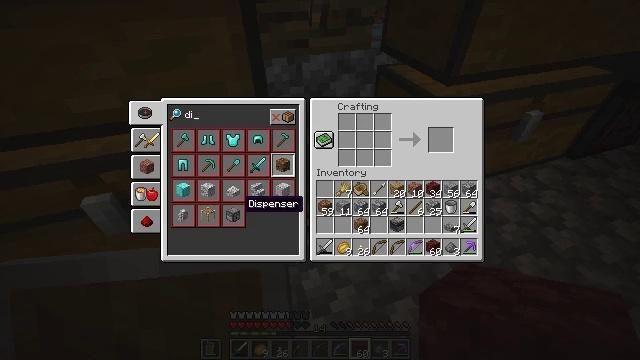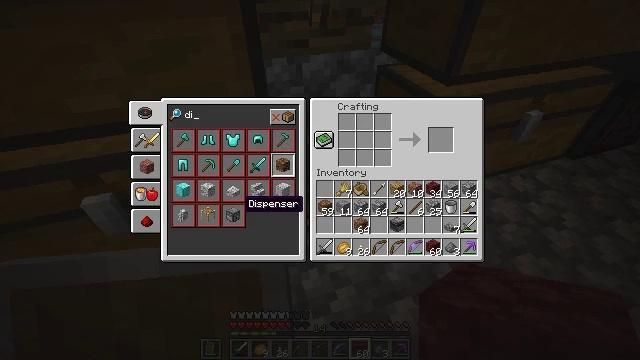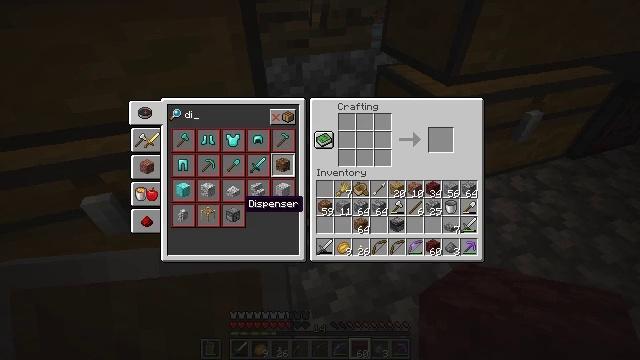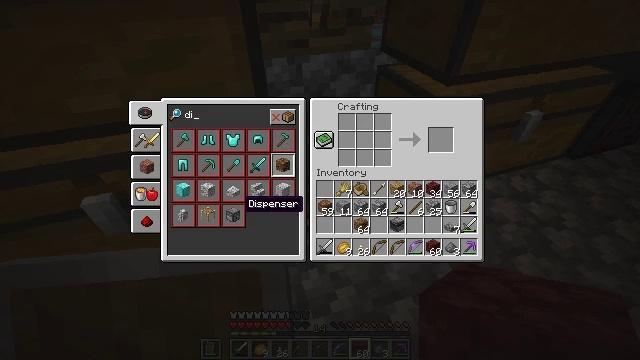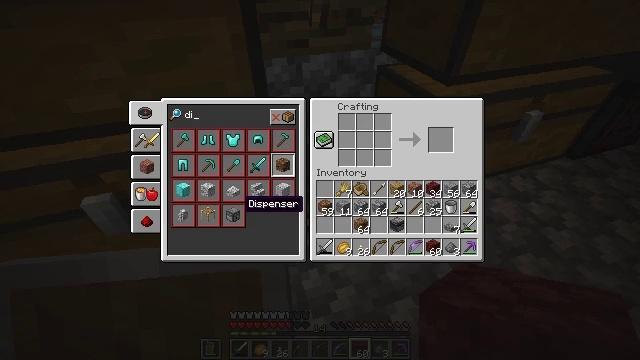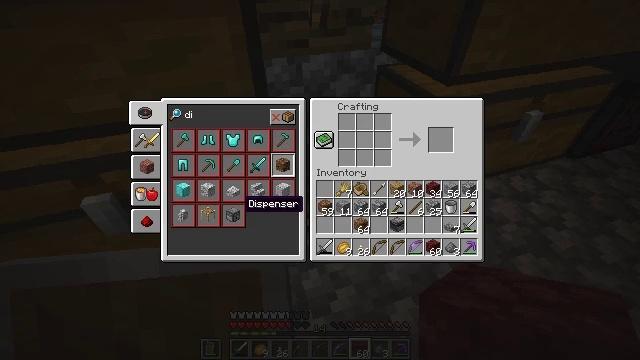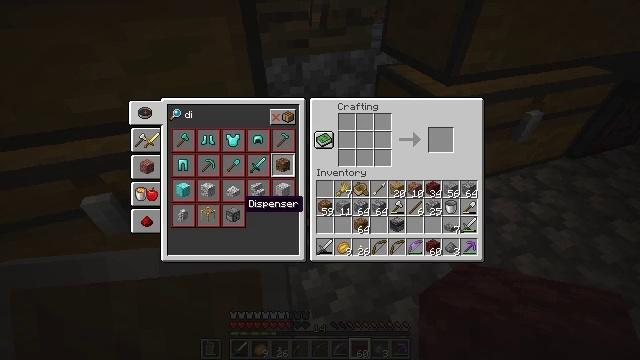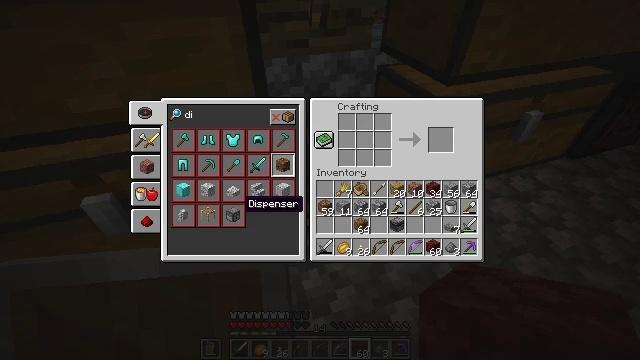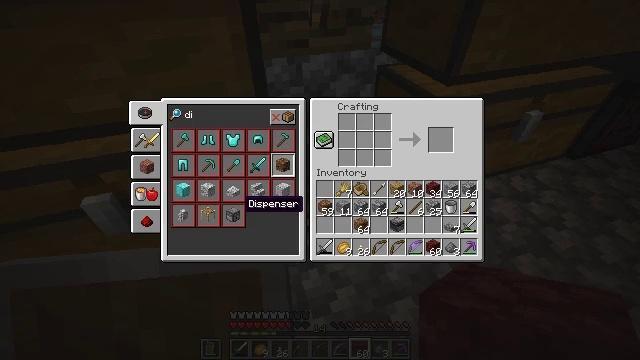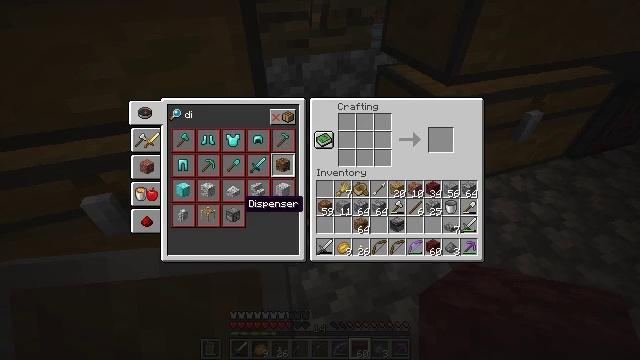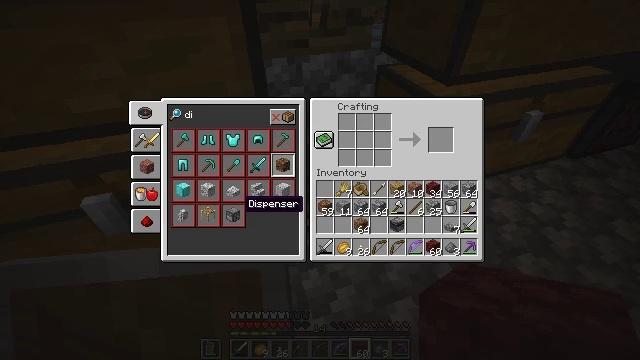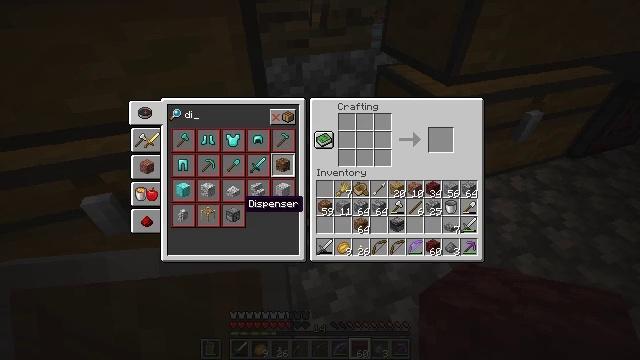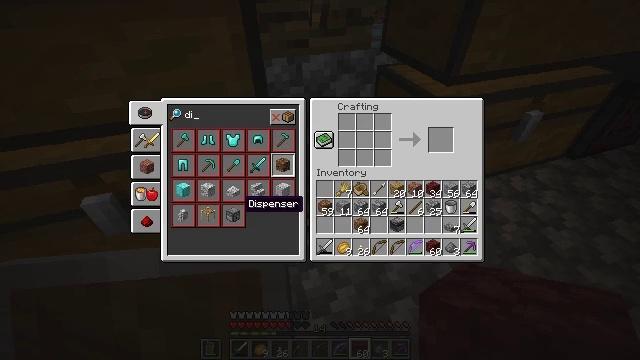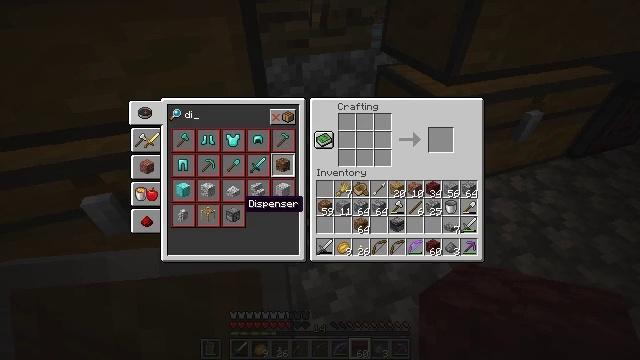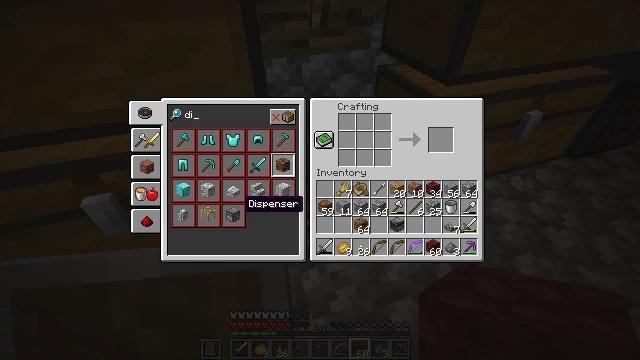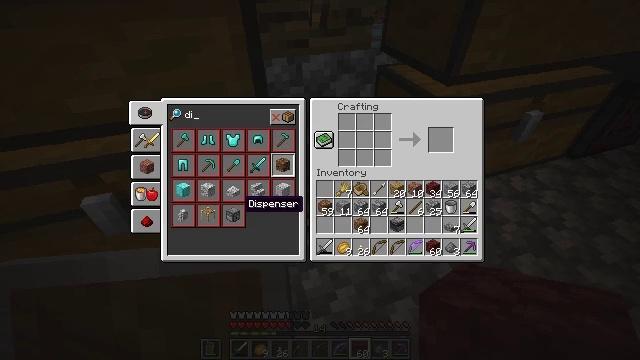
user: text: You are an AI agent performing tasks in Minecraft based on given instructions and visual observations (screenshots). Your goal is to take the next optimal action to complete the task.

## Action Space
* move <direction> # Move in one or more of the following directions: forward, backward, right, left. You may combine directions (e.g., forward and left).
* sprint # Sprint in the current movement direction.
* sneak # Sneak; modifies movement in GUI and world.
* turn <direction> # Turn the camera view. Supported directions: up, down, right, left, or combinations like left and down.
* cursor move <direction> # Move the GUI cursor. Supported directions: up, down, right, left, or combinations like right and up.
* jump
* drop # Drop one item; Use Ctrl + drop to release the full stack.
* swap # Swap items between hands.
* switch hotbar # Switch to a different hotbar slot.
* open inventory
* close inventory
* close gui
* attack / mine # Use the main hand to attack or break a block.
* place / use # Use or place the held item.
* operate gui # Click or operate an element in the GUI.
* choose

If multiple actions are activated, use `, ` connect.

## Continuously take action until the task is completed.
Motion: motion action
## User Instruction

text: Interact with the crafting table to make a dispenser.
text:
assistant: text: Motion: no_op
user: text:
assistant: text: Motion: no_op
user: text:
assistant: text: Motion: no_op
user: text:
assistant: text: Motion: no_op
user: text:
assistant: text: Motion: no_op
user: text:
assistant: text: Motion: no_op
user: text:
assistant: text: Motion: no_op
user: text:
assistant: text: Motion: no_op
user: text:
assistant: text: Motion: no_op
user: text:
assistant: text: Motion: no_op
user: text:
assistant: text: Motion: no_op
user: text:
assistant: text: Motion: no_op
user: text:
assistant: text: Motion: no_op
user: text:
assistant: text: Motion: no_op
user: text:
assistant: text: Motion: no_op
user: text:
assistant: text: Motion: no_op
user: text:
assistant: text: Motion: no_op
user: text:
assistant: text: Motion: no_op
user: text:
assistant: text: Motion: no_op
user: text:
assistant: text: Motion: no_op
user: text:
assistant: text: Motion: no_op
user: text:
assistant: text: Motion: no_op
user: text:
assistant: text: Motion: no_op
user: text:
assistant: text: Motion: no_op
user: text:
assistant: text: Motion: attack / mine
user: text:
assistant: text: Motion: attack / mine
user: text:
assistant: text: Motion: no_op
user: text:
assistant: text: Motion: no_op
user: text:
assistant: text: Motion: no_op
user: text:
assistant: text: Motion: no_op